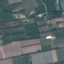
Land use / land cover class: PermanentCrop